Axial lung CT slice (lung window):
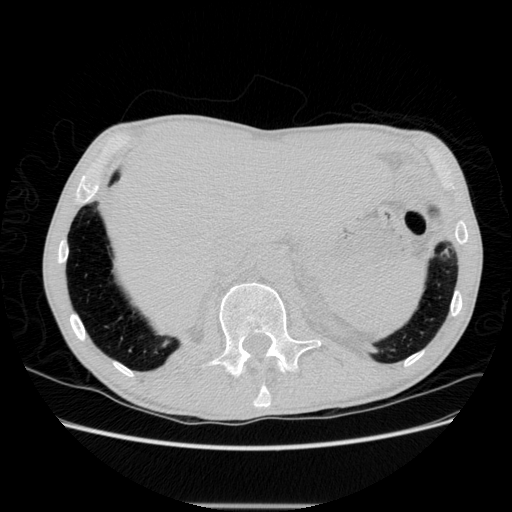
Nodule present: no